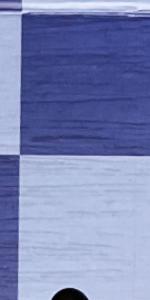
Label: Empty